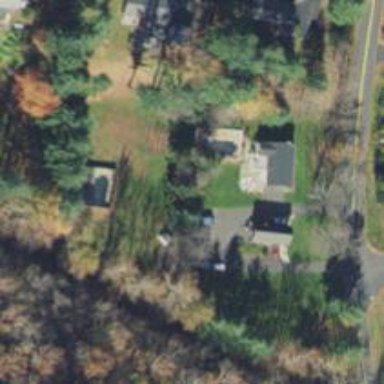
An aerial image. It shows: Residential driveway serving as service road.